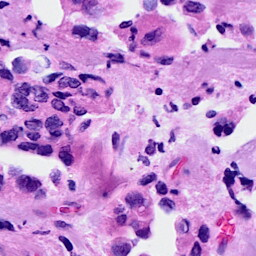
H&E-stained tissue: Breast